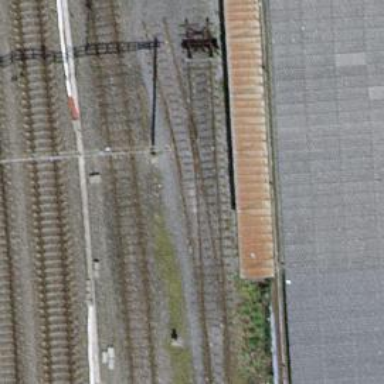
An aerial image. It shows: Unused railway yard.